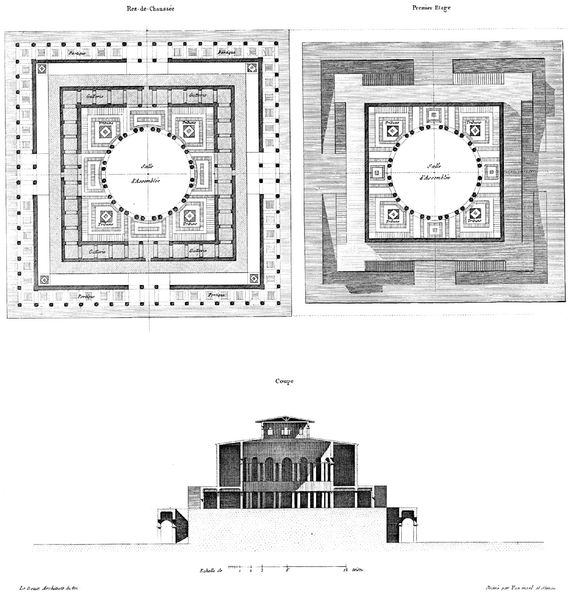
Titel: “L´Architecture considérée sous le rapport de l´art, des moers et de la législation”
Künstler: Claude Nicolas Ledoux
Schlagwörter: weiß, grau, pfeiler, schwarz, skizze, säulen, zeichnung, dach, gebäude, architektur, sockel, kreis, rund, turm, schrift, grafik, linien, kuppel, symmetrie, stufen, striche, halle, bögen, tusche, umgang, draufsicht, schnitt, mosaik, entwurf, arkaden, villa, etagen, geschosse, plan, tempel, querschnitt, quadrat, viereck, bau, legende, quadratisch, ebenen, riss, grundriss, bauwerk, massstab, aufriss, architekturzeichnung, bauzeichnung, bauplan, zentralbau, rotunde, rundbau, tambour, baugrafik